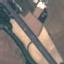
Label: Highway